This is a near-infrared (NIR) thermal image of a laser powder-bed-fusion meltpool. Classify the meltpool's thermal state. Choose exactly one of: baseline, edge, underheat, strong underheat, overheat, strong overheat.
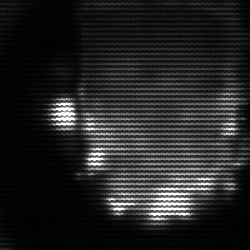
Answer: baseline